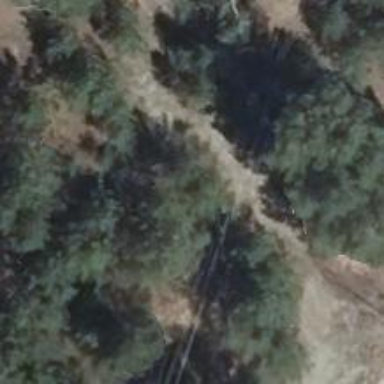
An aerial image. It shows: Power pole.